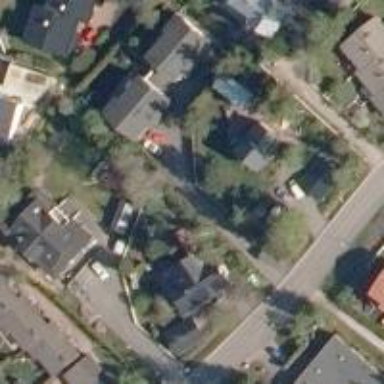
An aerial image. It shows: Neighborhood.